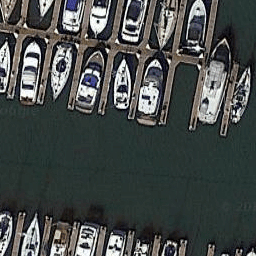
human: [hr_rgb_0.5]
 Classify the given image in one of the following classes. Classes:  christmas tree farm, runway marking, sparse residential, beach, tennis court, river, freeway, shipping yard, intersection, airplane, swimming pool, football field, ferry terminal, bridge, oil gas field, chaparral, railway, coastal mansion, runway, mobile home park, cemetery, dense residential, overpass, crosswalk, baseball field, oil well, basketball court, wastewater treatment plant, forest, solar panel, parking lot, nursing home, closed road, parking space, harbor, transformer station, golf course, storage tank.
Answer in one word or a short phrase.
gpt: harbor